Question: I'm looking to design a solution with a rather large number of Arduino devices all returning a very simple data point (let's say temperature for now so as to not release too much information). The single data point is collected only once a day and sent to a central site, from which reports can be generated.
All of the devices will have some device-specific data (a location ID and device ID, in combination unique across the entire network of devices) burnt into EEPROM. The data collected is simply that device-specific data and the temperature itself (but see question 2 below). So, a very simple payload.
Initial investigations into Xively seem to mandate every device be created within Xively itself but that's going to be a serious pain given the many hundreds we expect, even in the pilot program.
And, given that each device uploads its unique ID along with the temperature, it seems to make little sense to have to configure all of them within Xively when the data itself can be easily segregated and reported on at the back end based on the device-specific data.
The following diagram should illustrate what we're looking at:

So, a few questions:
1/ Is Xively a good fit for this sort of scheme? In other words, is it worth using as a data collector from which we can access the data at the back end and make nice reports? We have no real interest (yet) in using Xively as the interface - for now, it's enough to collect the data at the central site, generate a PDF file and mail it out.
2/ Is it acceptable in Xively to define your single device (an uber-device) as "my massive cluster of Arduino nodes" and then have each node post its data as the uber-device? They seem to just refer to "device" without actually specifying any restrictions.
3/ Given that timestamp information is important to us, can Xively inject that information into its data when the API call is made to upload the data? That may remove the need for use to provide on-board clocks for the devices.
4/ Have people with Arduino experience implemented any other schemes like this (once a day upload)? The business prefers Xively so they don't have to set up their own servers to receive the data, but there may be other options with the same result.
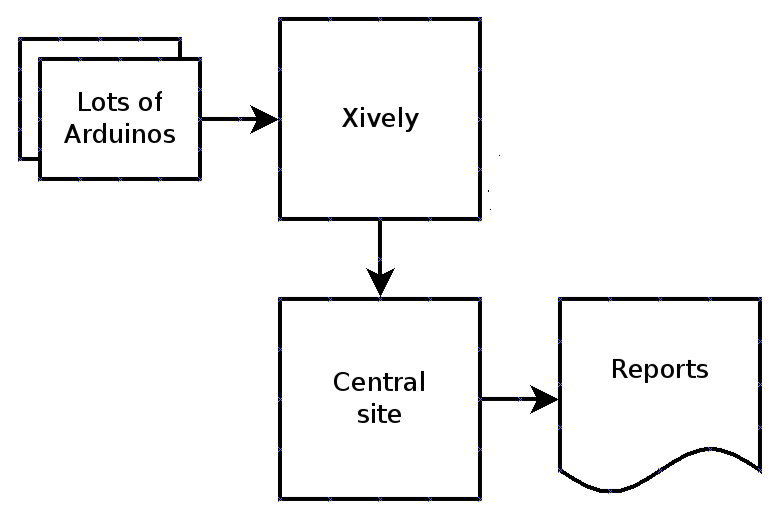
Answer: Here we go:
1. Yes, this is the exactly what Xively was designed for, a massive data broker, or as the buzzword IoT guys like to call it: a Device Cloud, the most simple and easy to use on the market today.
2. Not sure if there is any restriction on the number of datareams a unique feed can handle, but having thousands of datastreams per feed does not seem to me the smartest way of using Xivley. Creating individual feeds for each phisical device is the idea behind it, devices must be able to auto-register and activate a pre register feed, read the samples on Xively tutorial, this is not dificult at all, also serial numbers can be added/create in batches from text files.
3. Sure, you may provide timestamp information while uploading, if you DO NOT provide it, Xively will assume it is a real time feed and will add current upload time to the data.
4. Surely it was implemented before, it is important to notice that Xyvley does not care who, or what is providing data to a feed, you may share one key & feed number with thousands of devices and they can all upload to the same feed or even to the same datastream, however, managing data uploaded this way can become very messy for lack of granularity and fine control.